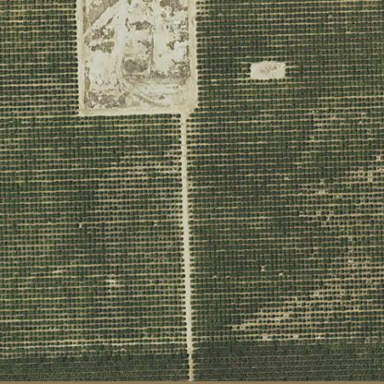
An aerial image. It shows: Orchard filled with persimmon trees.